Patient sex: F
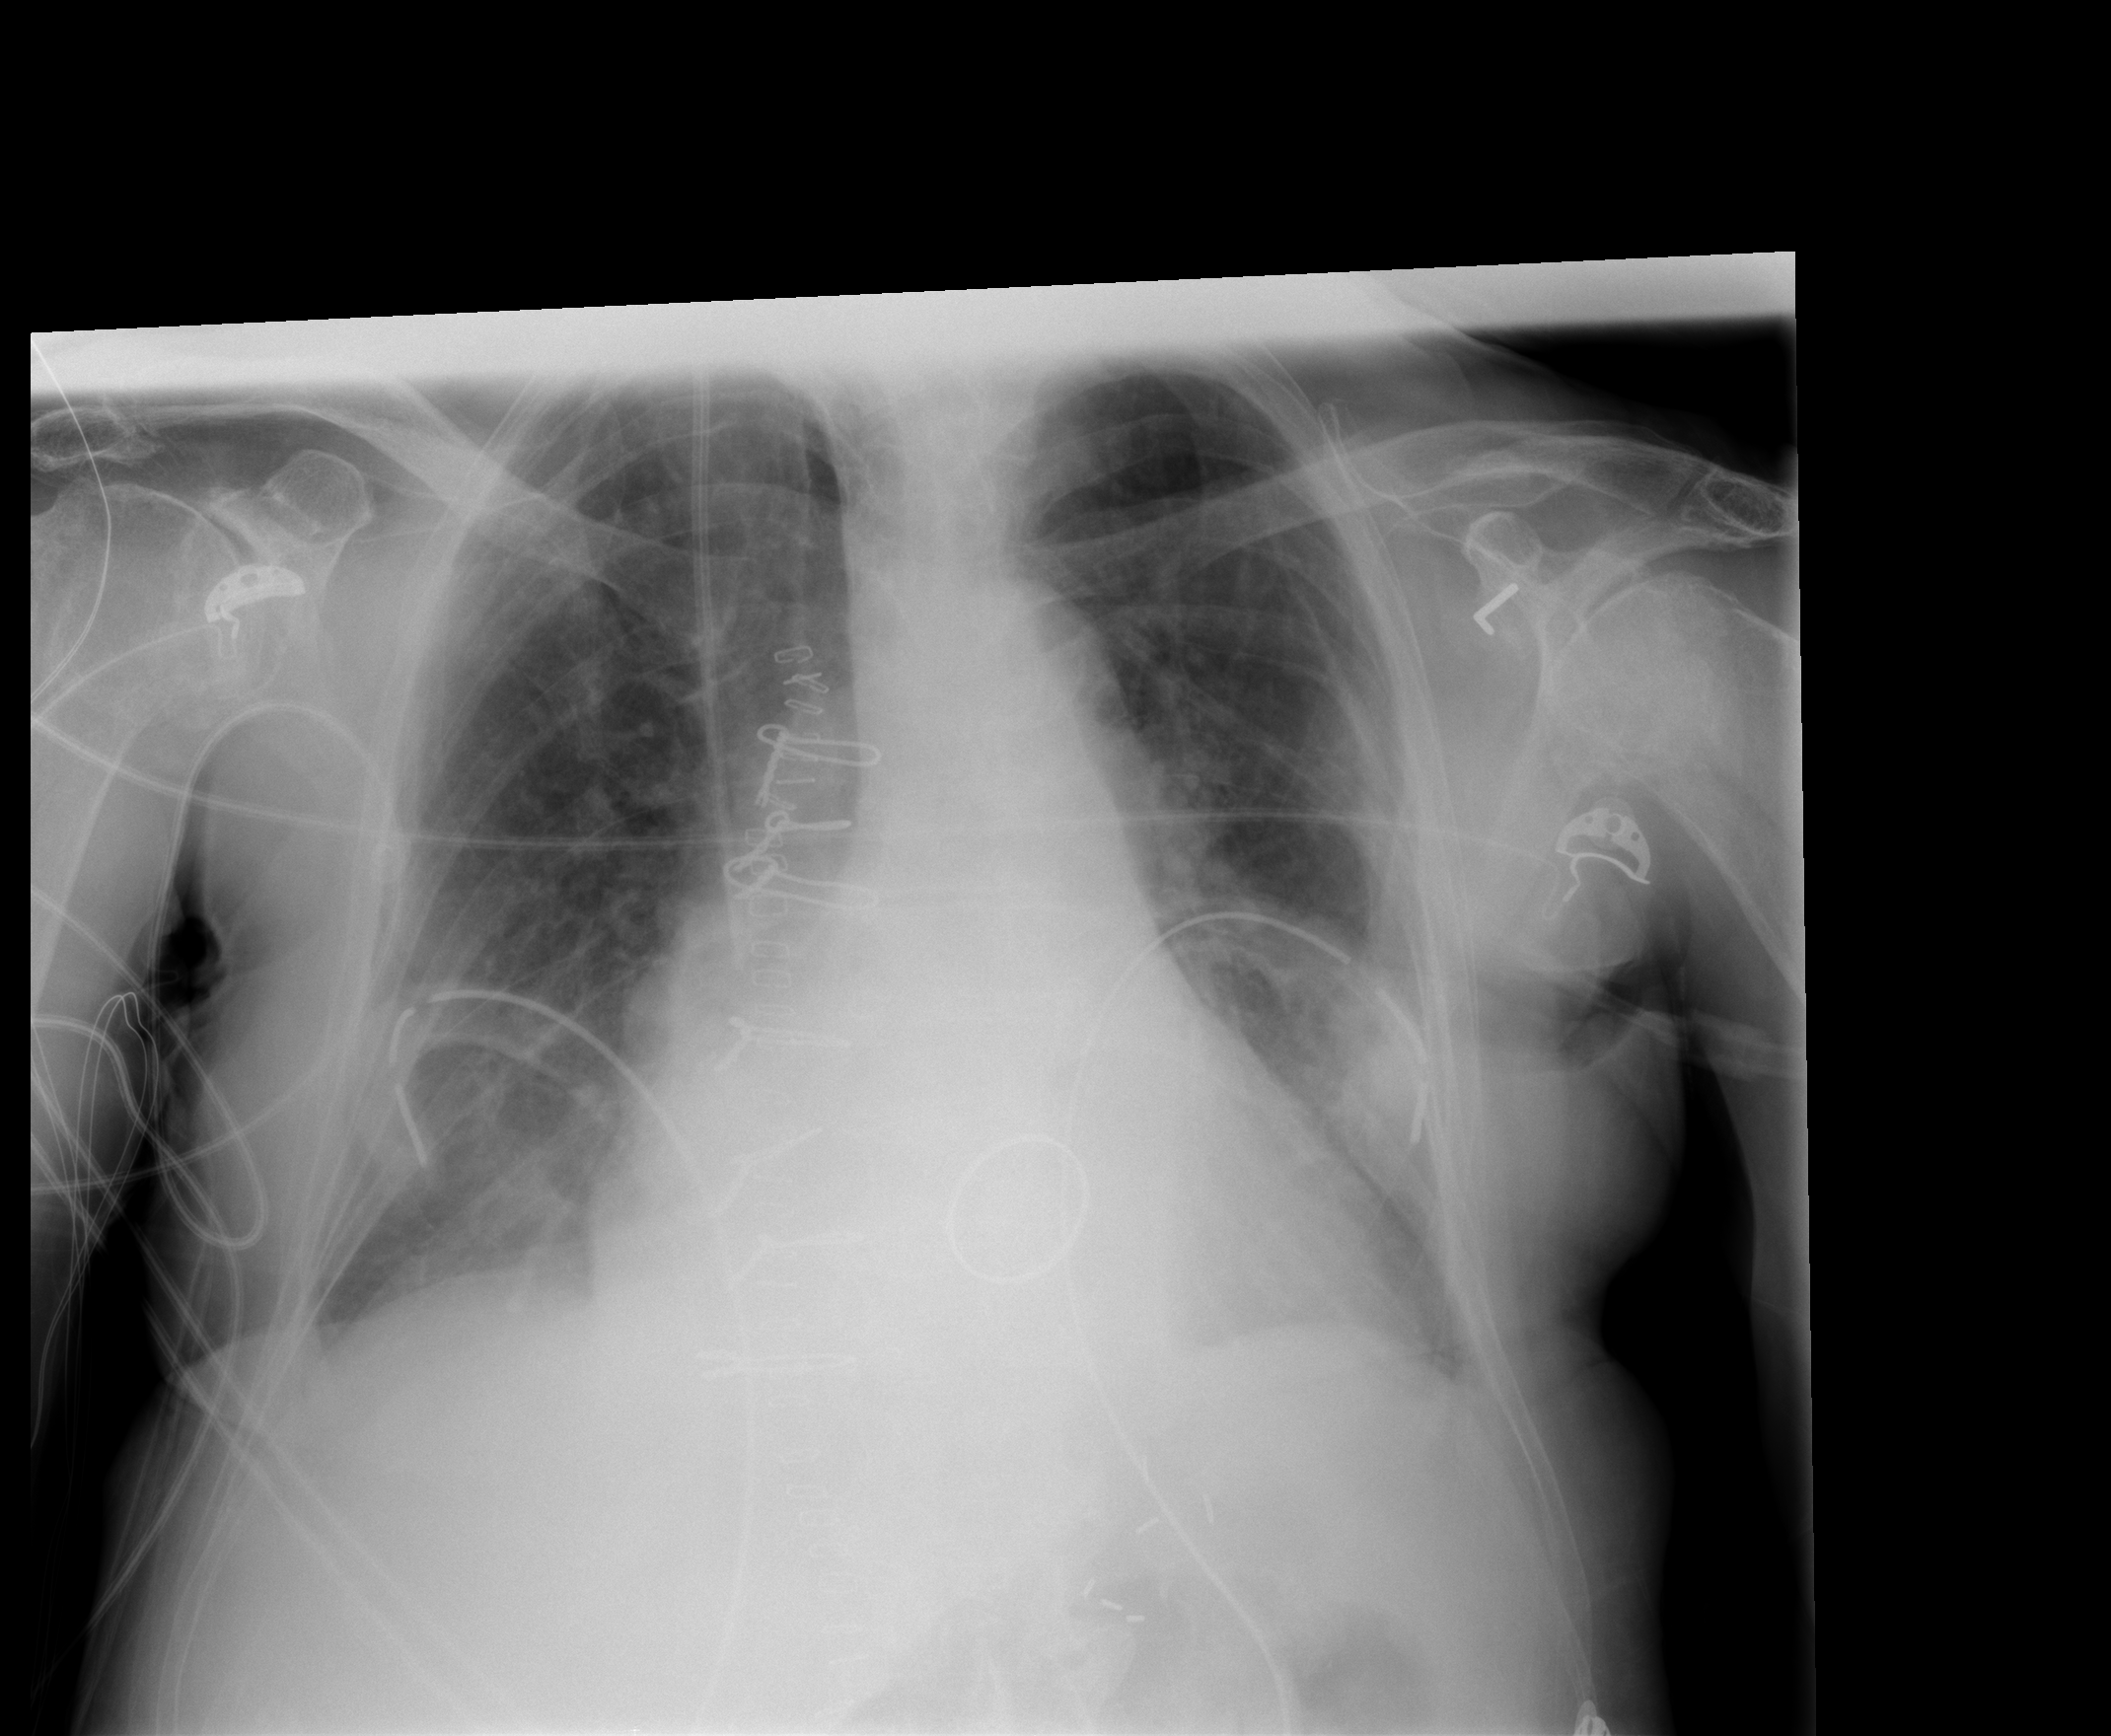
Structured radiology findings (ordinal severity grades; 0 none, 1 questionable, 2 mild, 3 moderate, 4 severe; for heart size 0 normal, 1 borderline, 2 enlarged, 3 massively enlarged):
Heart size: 2
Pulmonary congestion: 2
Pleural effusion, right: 1
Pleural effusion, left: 0
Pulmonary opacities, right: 0
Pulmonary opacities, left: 0
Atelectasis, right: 2
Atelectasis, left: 2